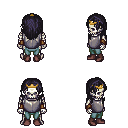
a pixel art fantasy rpg character, male body template, skeleton, steel chest armor, teal pants, raven long hairstyle, gold tiara, leather bracers, maroon shoes, four views (front, back, left, right), 2x2 character sprite sheet, small pixel art, hard edges, no anti-aliasing